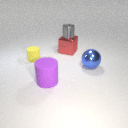
large red metal cube behind large blue metal sphere